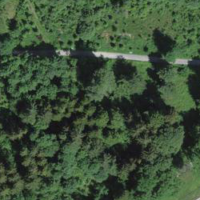
EUNIS habitat code: 44
Species observed at this site:
Campanula trachelium